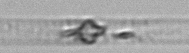
Label: Dactyliosolen_blavyanus